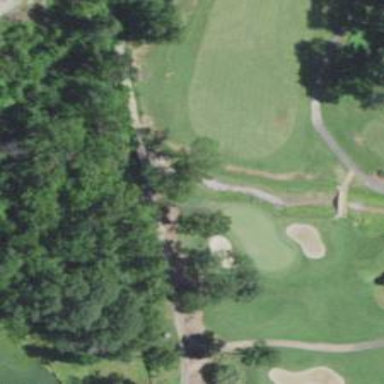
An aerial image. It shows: Path for both roads and golfers.